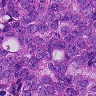
Metastatic tissue present: yes